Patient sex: M
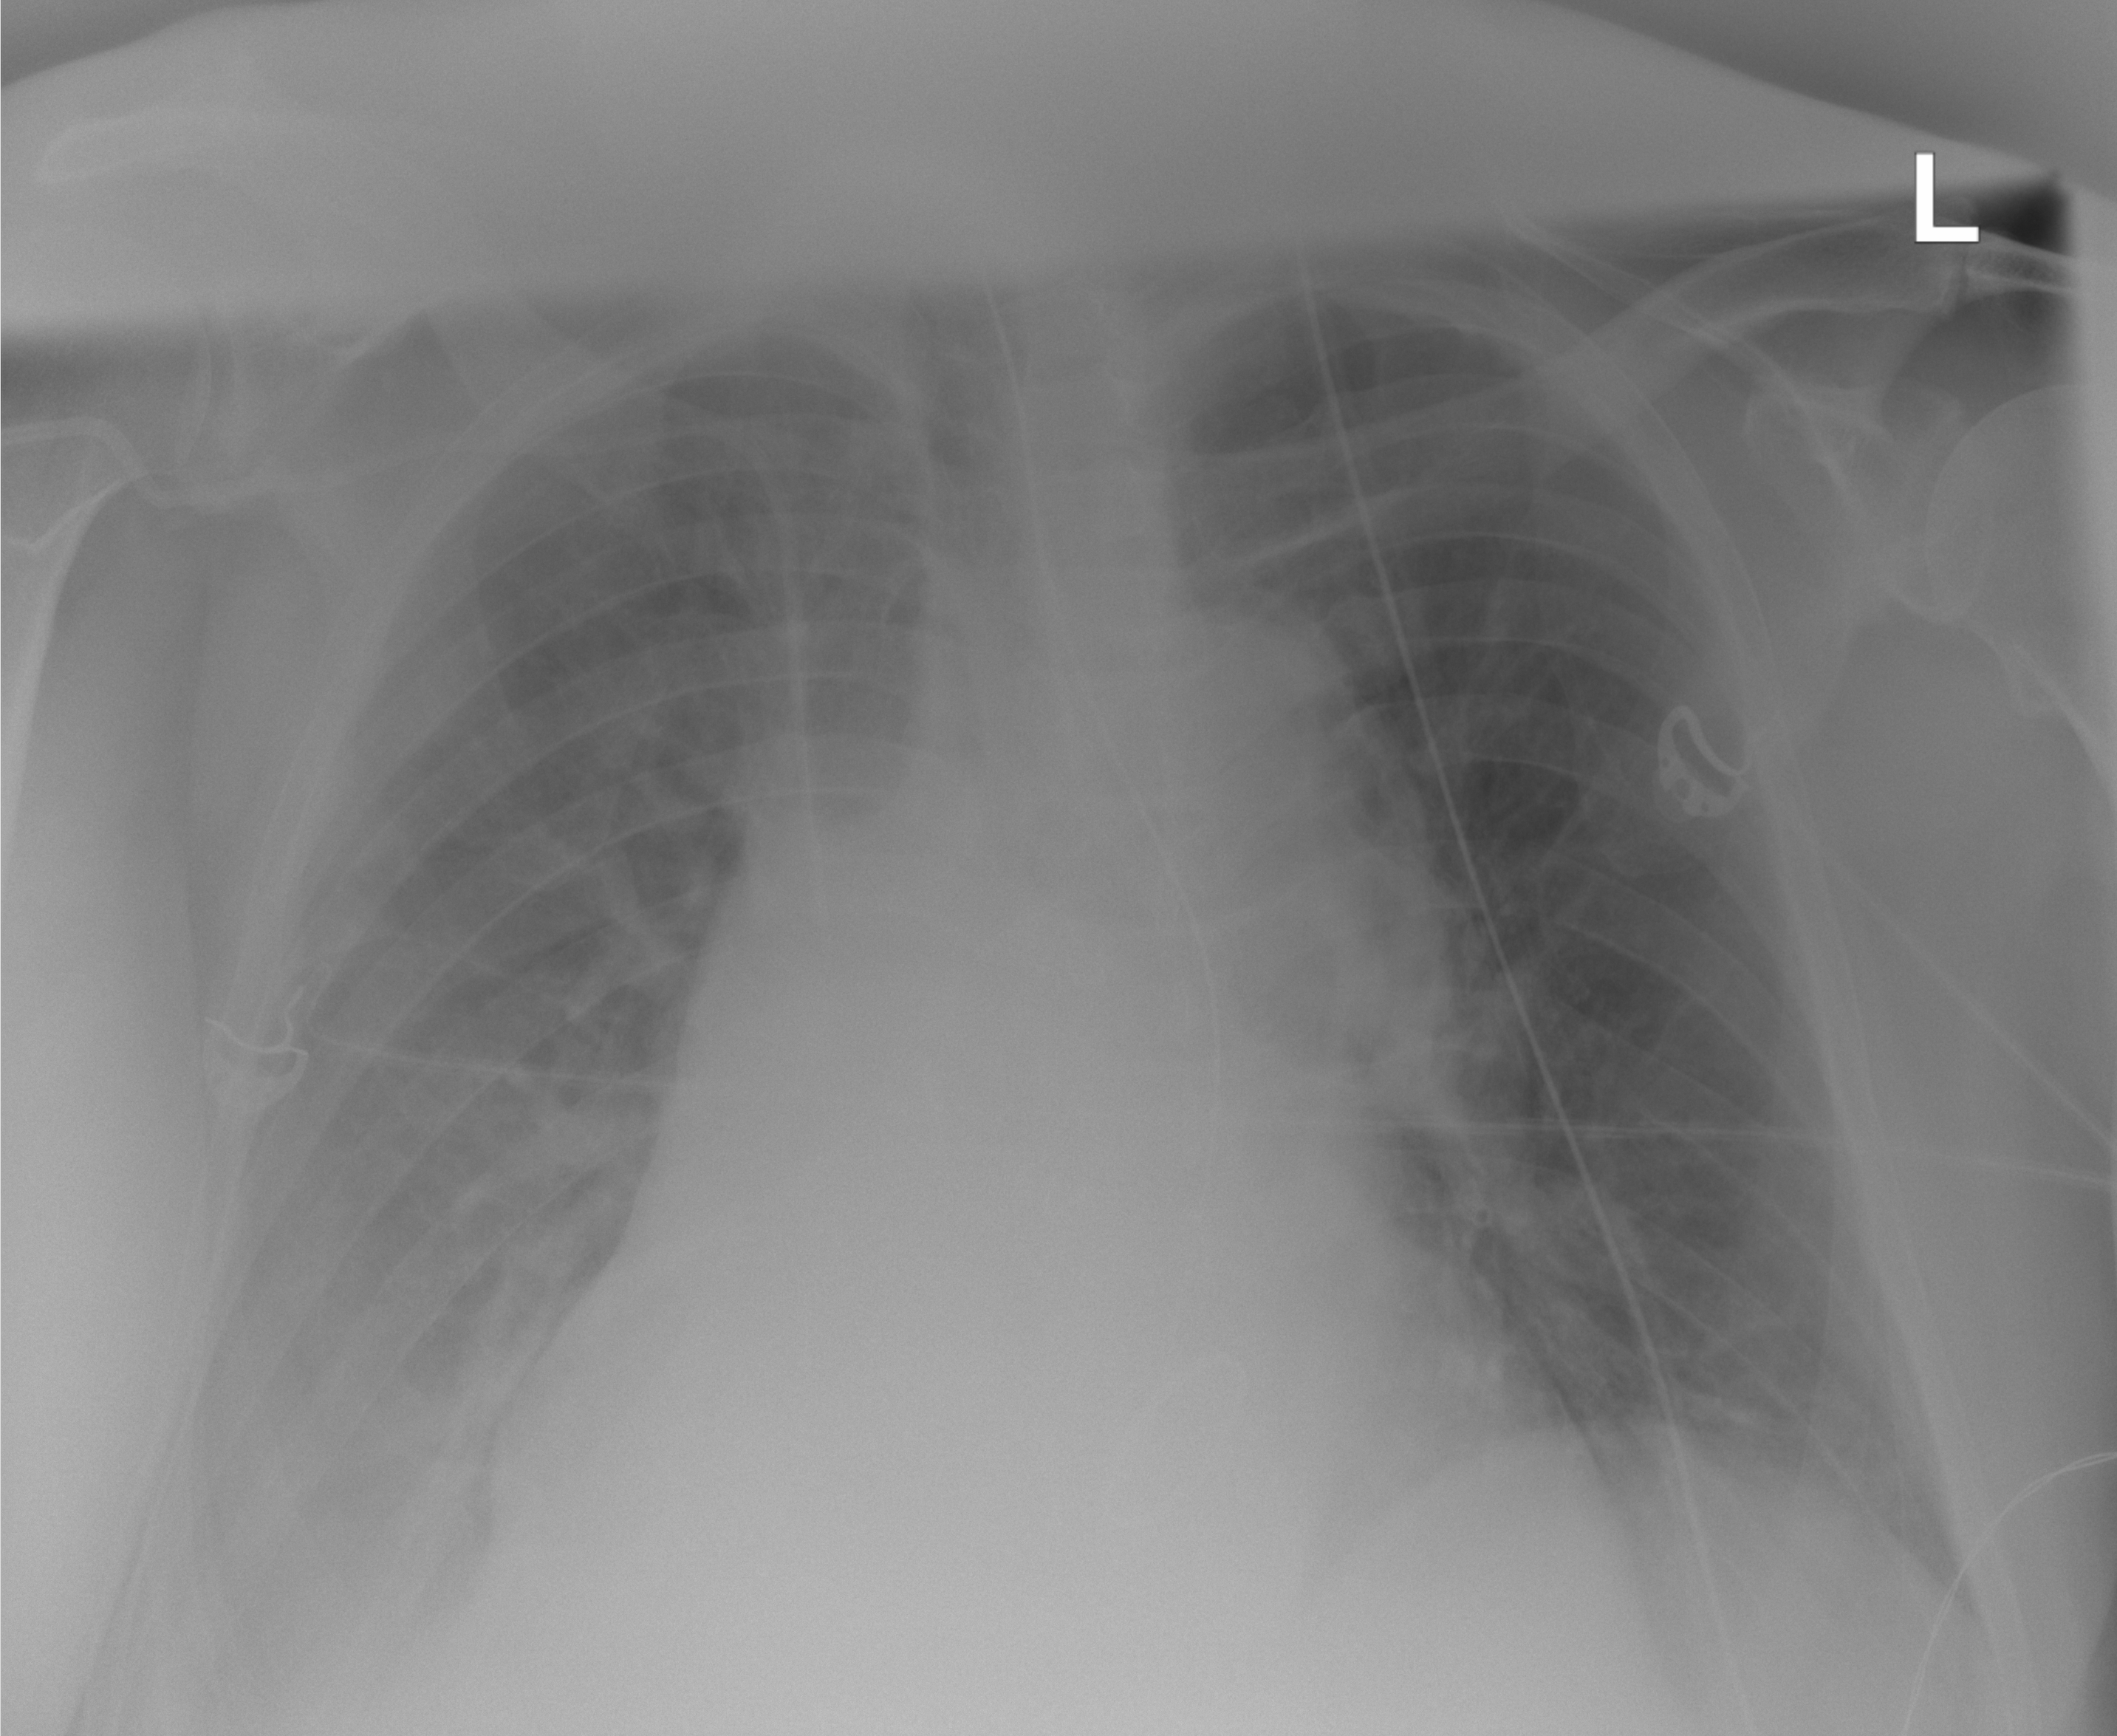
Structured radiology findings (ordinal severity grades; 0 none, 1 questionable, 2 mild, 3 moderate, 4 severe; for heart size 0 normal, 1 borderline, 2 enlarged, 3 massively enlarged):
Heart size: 2
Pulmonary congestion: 0
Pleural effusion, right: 3
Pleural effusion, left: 2
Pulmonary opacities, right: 0
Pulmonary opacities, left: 0
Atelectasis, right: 3
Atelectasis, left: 2